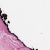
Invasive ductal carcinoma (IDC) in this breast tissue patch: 0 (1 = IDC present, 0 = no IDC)